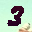
Label: 3